Question: I've a private key file .
I'm using .
I need to generate like this:

The problem is, I cannot find out how to generate the value in '<ds:X509Certificate>'. I know it is a public key base64 encoded. But, I can't get the same string after testing various encoding methods..
Need your help!
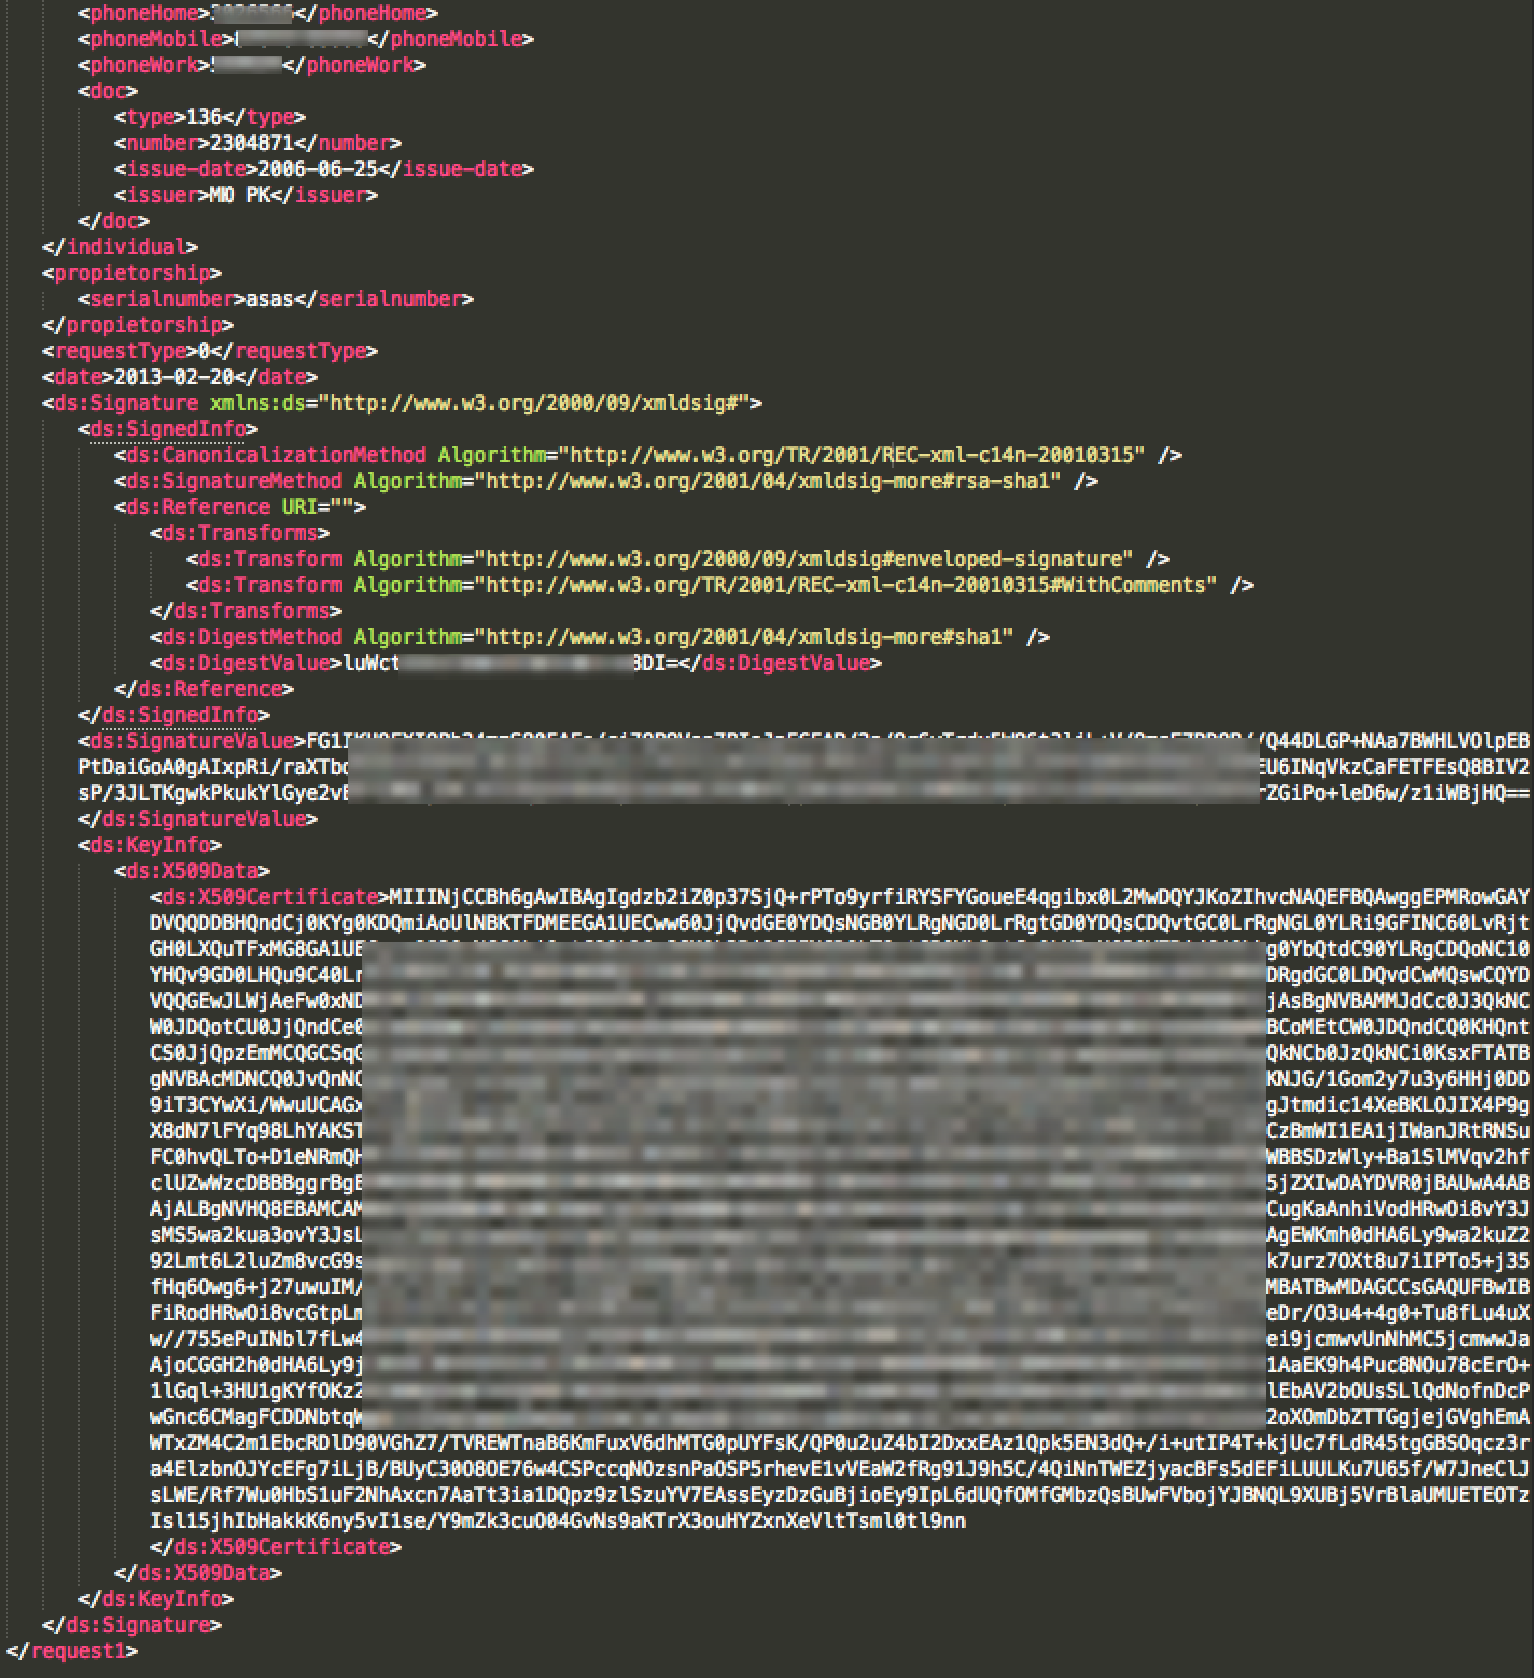
Answer: Found the solution myself. It is so easy.
Using Apple's :
'''
NSString* pfile = [[NSBundle mainBundle] pathForResource:@"rsa_user" ofType:@"p12" ];
// Load Certificate
NSData *p12data = [NSData dataWithContentsOfFile:pfile];
CFDataRef inP12data = (__bridge CFDataRef)p12data;
SecIdentityRef myIdentity;
SecTrustRef myTrust;
extractIdentityAndTrust(inP12data, &myIdentity, &myTrust);
SecCertificateRef myCertificate;
SecIdentityCopyCertificate(myIdentity, &myCertificate);
NSData *certificateData = (__bridge NSData *) SecCertificateCopyData(myCertificate);
// Output certificate base64 value. (This value goes to <ds:X509Certificate> tag )
NSLog(@"%@", [certificateData base64EncodedString]);
// Helper function
OSStatus extractIdentityAndTrust(CFDataRef inP12data, SecIdentityRef *identity, SecTrustRef *trust)
{
OSStatus securityError = errSecSuccess;
CFStringRef password = CFSTR("password");
const void *keys[] = { kSecImportExportPassphrase };
const void *values[] = { password };
CFDictionaryRef options = CFDictionaryCreate(NULL, keys, values, 1, NULL, NULL);
CFArrayRef items = CFArrayCreate(NULL, 0, 0, NULL);
securityError = SecPKCS12Import(inP12data, options, &items);
if (securityError == 0) {
CFDictionaryRef myIdentityAndTrust = CFArrayGetValueAtIndex(items, 0);
const void *tempIdentity = NULL;
tempIdentity = CFDictionaryGetValue(myIdentityAndTrust, kSecImportItemIdentity);
*identity = (SecIdentityRef)tempIdentity;
const void *tempTrust = NULL;
tempTrust = CFDictionaryGetValue(myIdentityAndTrust, kSecImportItemTrust);
*trust = (SecTrustRef)tempTrust;
}
if (options) {
CFRelease(options);
}
return securityError;
}
'''